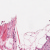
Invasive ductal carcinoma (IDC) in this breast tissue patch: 1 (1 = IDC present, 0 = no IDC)